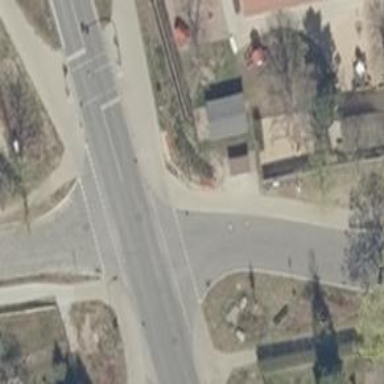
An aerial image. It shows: Road with "give way" sign.